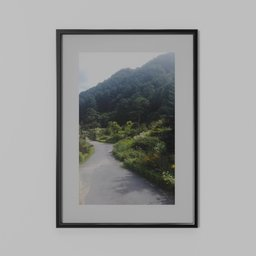
Label: decoration